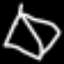
Label: diamond